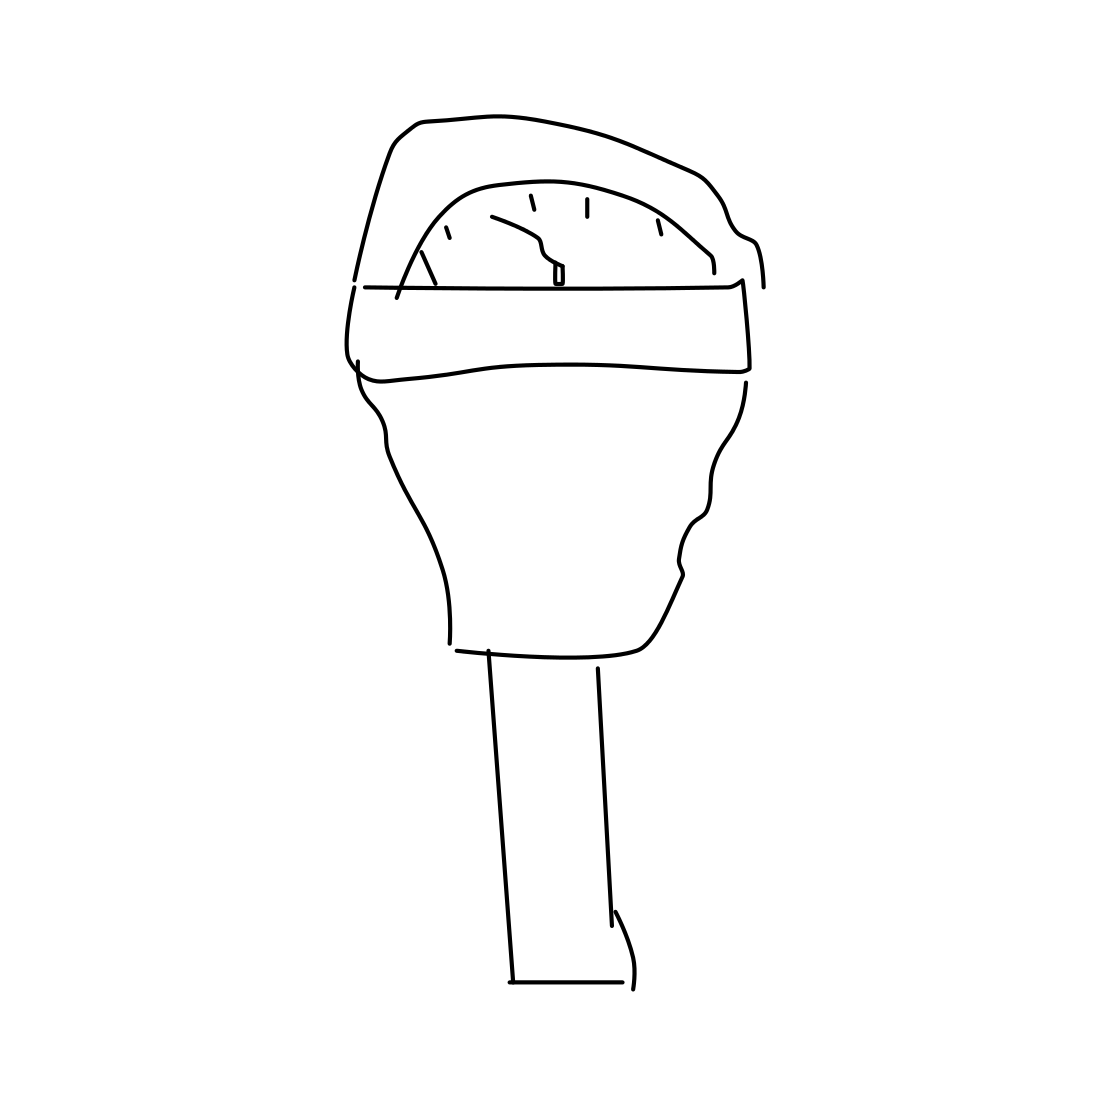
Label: parking meter